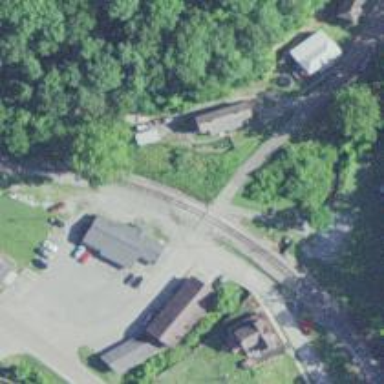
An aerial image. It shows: Railway level crossing.